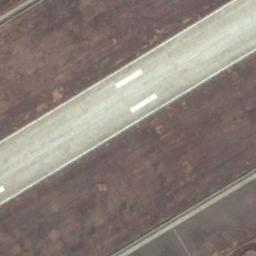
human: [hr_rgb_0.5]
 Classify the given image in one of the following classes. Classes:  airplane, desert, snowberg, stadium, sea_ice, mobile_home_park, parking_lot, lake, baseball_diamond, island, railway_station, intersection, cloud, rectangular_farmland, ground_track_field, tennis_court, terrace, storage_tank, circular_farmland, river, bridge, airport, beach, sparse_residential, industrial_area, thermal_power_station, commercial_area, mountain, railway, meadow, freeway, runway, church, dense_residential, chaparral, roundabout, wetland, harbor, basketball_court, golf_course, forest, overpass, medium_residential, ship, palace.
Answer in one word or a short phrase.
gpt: runway